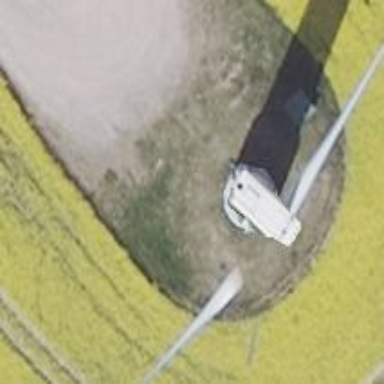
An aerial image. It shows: Wind generator with horizontal axis. The generator is wind turbine.